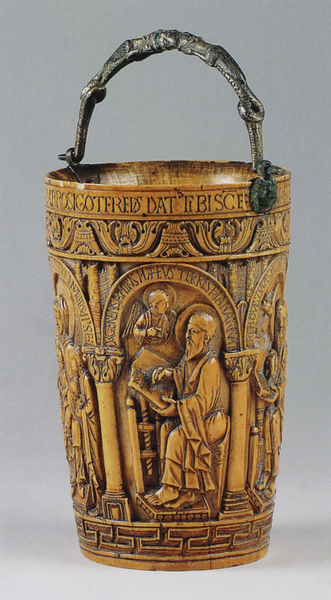
Titel: Elfenbeinsitula des Erzbischofs Gotfredus
Institution: Mailand, Domschatz
Schlagwörter: mann, umhang, sitzen, holz, säule, säulen, bibel, schale, stehen, gold, rund, engel, henkel, krug, relief, topf, schrift, bogen, rundbogen, inschrift, lesen, ornamente, sitzt, verzierung, metall, foto, griff, barfuss, gefäß, buch, text, kapitelle, schnitzerei, verziert, heiligenschein, schreiben, mönch, heiliger, schreibpult, eimer, prophet, geschnitzt, testament, elfenbein, blei, beschriftet, gottfried, markus, schnitz, evangelist, schnitzarbeit, neues, vasa sacra, ebecher, gottfred